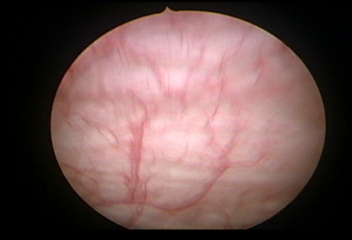
Modality: WLC
Class: Normal mucosa
Bladder cancer association: No